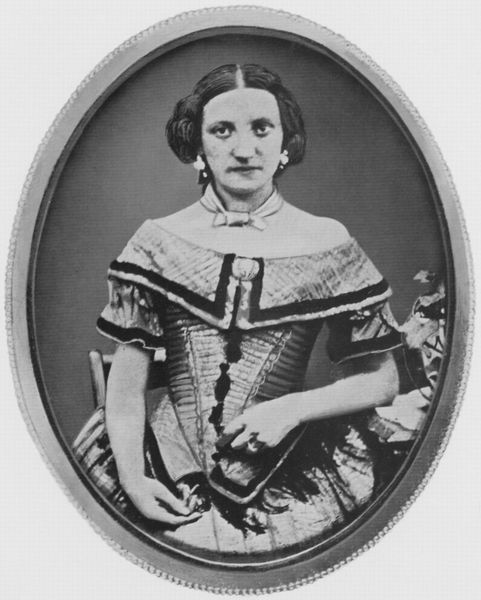
Titel: Henriette Hansen, die erste Wirtin des Restaurants auf dem Süllberg in Blankenese
Künstler: Emilie Bieber
Schlagwörter: hand, weiß, sitzen, ausschnitt, blumen, elegant, finger, frau, frisur, hell, hintergrund, kleid, mund, nase, schmuck, schwarz, stuhl, dame, tuch, mode, schleife, jung, arm, arme, augen, kragen, rahmen, ärmel, bild, bildnis, hals, hände, portrait, porträt, rückenlehne, öl, fransen, haare, stoff, ohrringe, borte, brosche, front, frontal, locken, madame, scheitel, schulter, seide, oval, rund, tondo, taille, bilderrahmen, halsband, mieder, kette, ernst, streng, halstuch, ellenbogen, halsschmuck, ring, dekolleté, foto, fotografie, photographie, medaillon, schwarzweiss, portait, photo, biedermeier, firsur, korsett, fotographie, lady, krinoline, photografie, fotogrfie, mider, schweiß, portraitfoto, kkleid, kurze ärmel, schwarze borte, pval, ernsr, meder